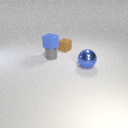
small brown rubber cube to the right of small gray metal cylinder